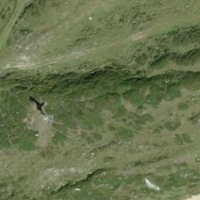
EUNIS habitat code: 26
Species observed at this site:
Erebia tyndarus